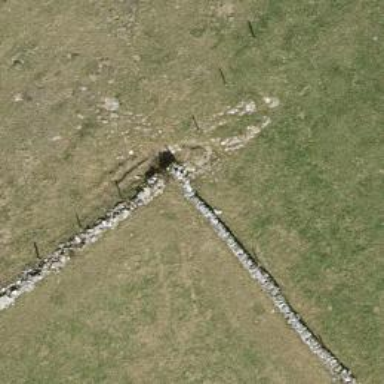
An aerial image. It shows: Wall made of dry stone.